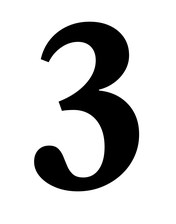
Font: LibreCaslonText_Bold